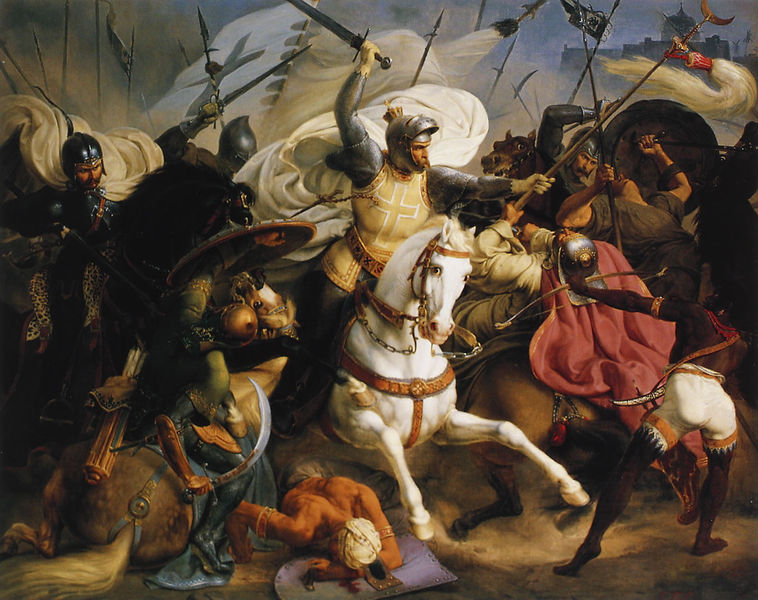
Titel: Schlacht bei Ikonium
Künstler: Carl Friedrich Lessing
Institution: Wuppertal, Sammlung Volmer
Schlagwörter: angriff, blau, kampf, mann, stadt, weiss, rot, tod, gold, pferd, pferde, reiter, fahne, schlacht, historienbild, lanze, neger, schild, panzer, kreuz, schwert, tote, getümmel, helm, ritter, rüstung, schimmel, helme, brustpanzer, nüstern, krieger, kreuzzug, lanzen, mohr, jerusalem, gefallen, galopp, türken, kreuzritter, schutzschild, saumzeug, schwrt, schare